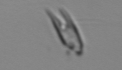
Label: Chrysochromulina_lanceolata